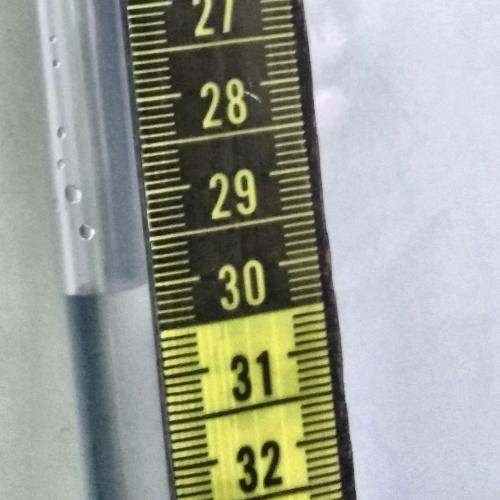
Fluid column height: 30.0 cm